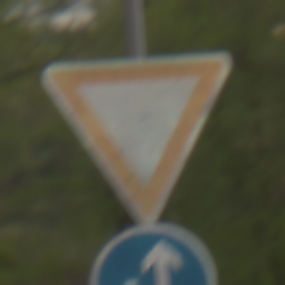
Verkehrszeichen: VorfahrtGewaehren
Zusatzzeichen unten: VorgeschriebeneFahrtrichtungGeradeausOderLinks
Umgebung: Outdoor, Nature
Tageszeit: MorningAfternoon
Wetter: Overcast
Licht: Natural
Jahreszeit: NotSpecified
Kontrast: LowContrast